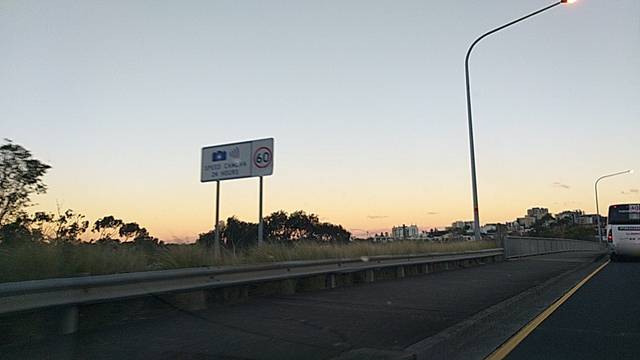
Region: Australia
Coordinates: -34.409, 150.892